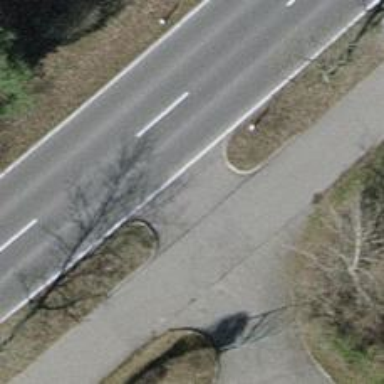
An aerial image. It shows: Asphalt driveway used as service road.